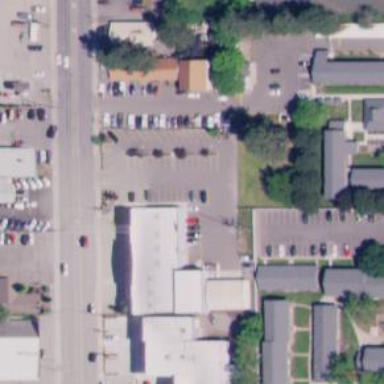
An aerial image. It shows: Retail area.